Interaction volume radius: 10 \u00c5
Interaction volume height: 10 \u00c5
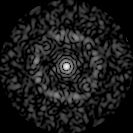
Disorder parameter: 0.8309